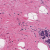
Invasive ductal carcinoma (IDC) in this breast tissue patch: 0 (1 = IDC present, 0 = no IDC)